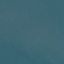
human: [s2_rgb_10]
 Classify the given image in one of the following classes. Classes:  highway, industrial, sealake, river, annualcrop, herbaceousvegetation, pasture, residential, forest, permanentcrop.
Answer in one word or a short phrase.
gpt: SeaLake